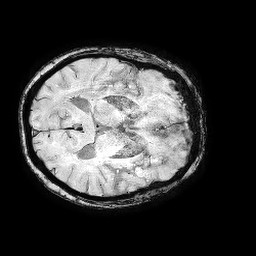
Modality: SWI
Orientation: axial
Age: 71
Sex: female
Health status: ill
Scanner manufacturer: philips
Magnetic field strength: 3 T
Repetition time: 0.031 s